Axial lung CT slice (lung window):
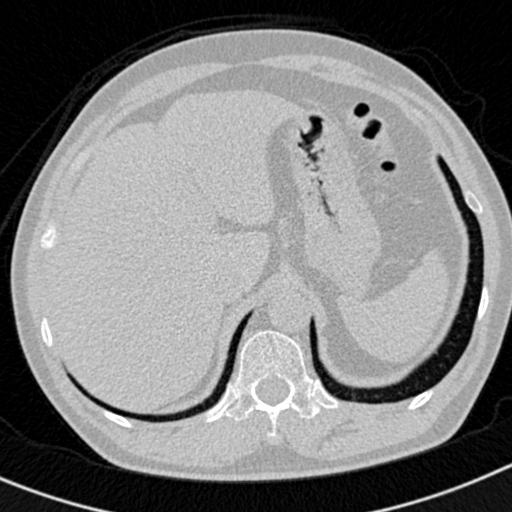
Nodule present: no